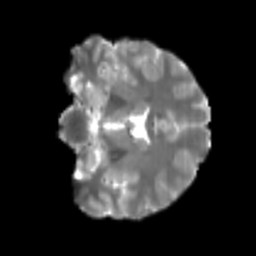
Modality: T2w
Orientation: coronal
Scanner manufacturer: siemens
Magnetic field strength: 3 T
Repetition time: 4 s
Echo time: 0.0594 s